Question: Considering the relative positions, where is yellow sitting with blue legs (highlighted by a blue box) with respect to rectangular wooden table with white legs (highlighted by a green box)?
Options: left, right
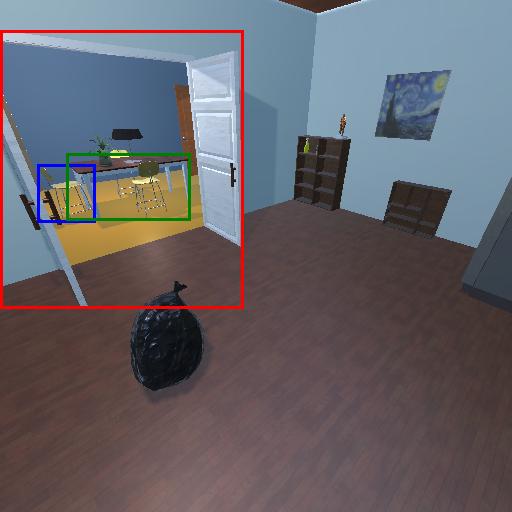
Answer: left